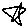
Label: star